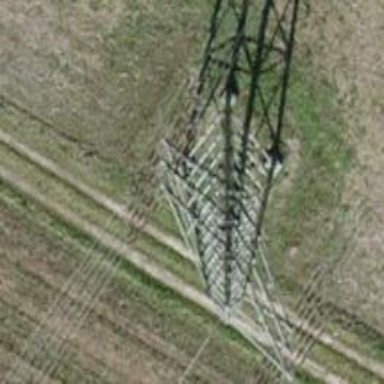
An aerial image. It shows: Power line in the image.